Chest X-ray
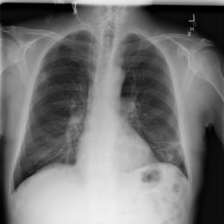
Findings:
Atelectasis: negative
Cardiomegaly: negative
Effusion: negative
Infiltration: negative
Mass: negative
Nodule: negative
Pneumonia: negative
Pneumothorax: negative
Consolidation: negative
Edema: negative
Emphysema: negative
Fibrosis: negative
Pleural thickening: negative
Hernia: negative